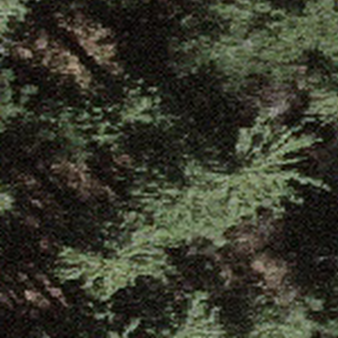
Label: other